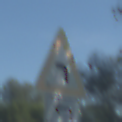
Verkehrszeichen: KurveLinks
Zusatzzeichen unten: RichtungsangabeDurchPfeile2
Umgebung: Outdoor, Nature
Tageszeit: MorningAfternoon
Wetter: Clear
Licht: Natural
Jahreszeit: NotSpecified
Kontrast: HighContrast